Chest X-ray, AP view. Patient: 15 years old, sex M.
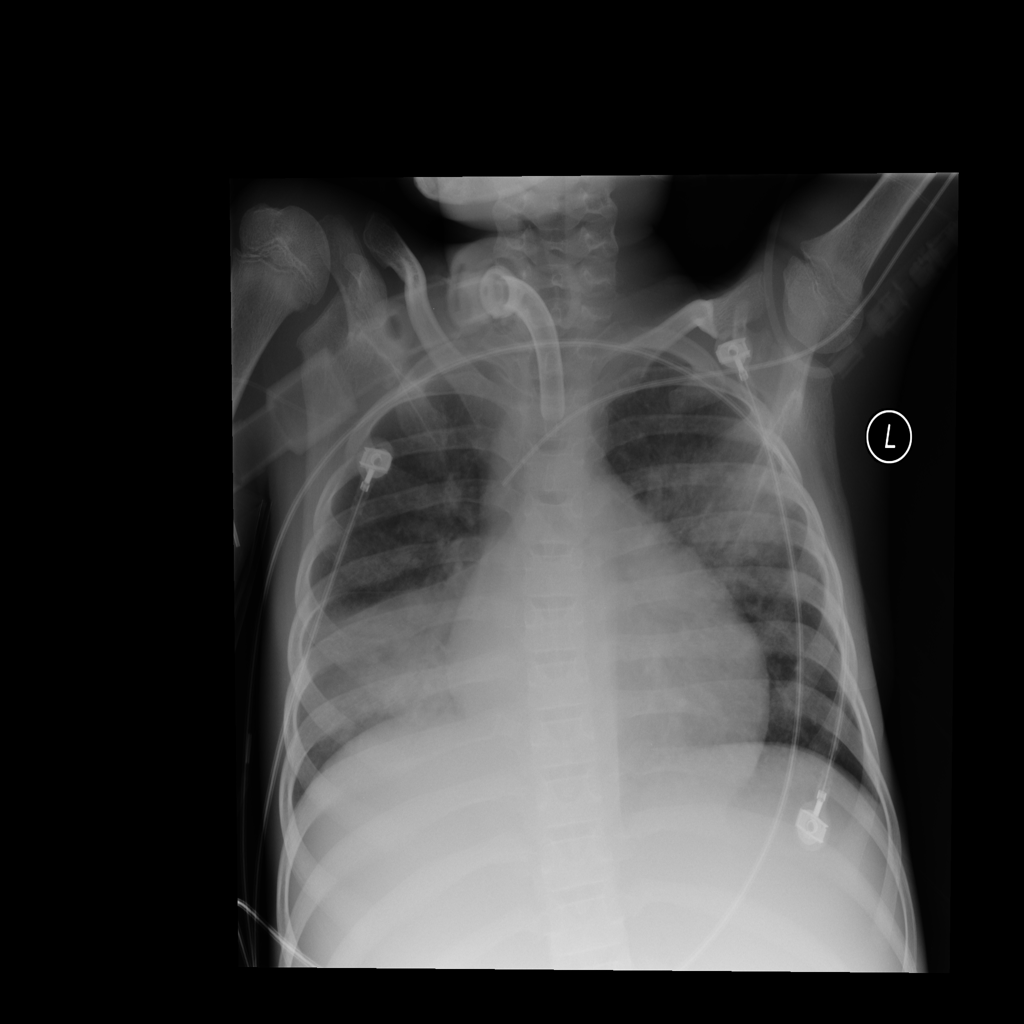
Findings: Cardiomegaly, Infiltration